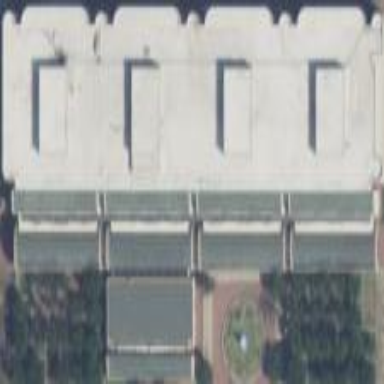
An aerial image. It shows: Courthouse building.